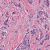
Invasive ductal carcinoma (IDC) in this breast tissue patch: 1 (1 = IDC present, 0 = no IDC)